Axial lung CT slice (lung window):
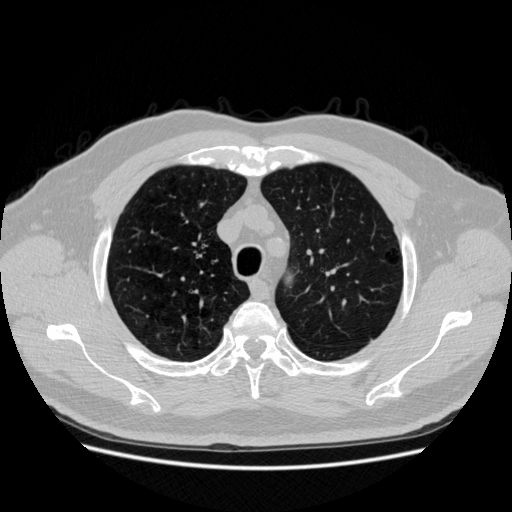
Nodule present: no